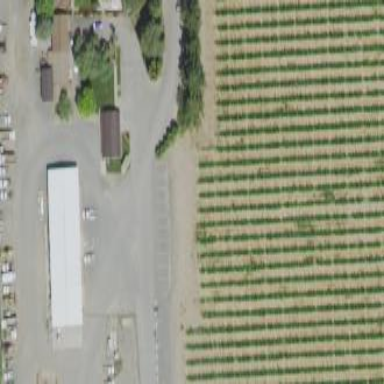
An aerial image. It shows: Orchard.